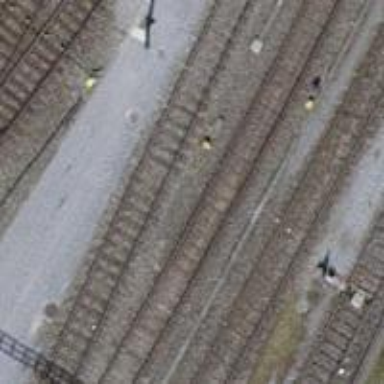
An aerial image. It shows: Single-track electrified railway siding with contact line.